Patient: sex F, age 32
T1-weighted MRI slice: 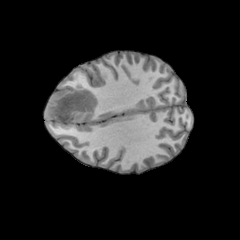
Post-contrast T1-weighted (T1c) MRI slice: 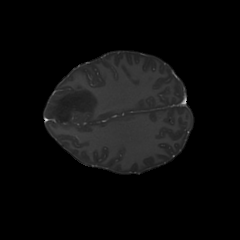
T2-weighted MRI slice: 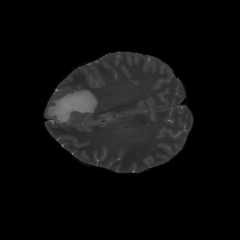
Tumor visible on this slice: yes
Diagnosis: Astrocytoma, IDH-mutant
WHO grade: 3